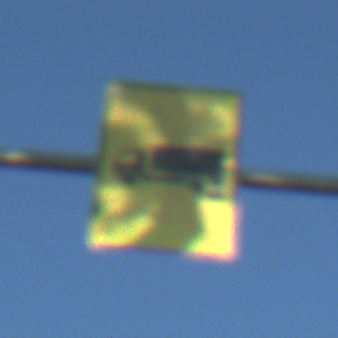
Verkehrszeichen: KFZZulaessigeGesamtmasse3Komma5TOhnePfeilsymbol
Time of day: MorningAfternoon
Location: Outdoor (Nature)
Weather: Clear
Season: NotSpecified
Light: Natural